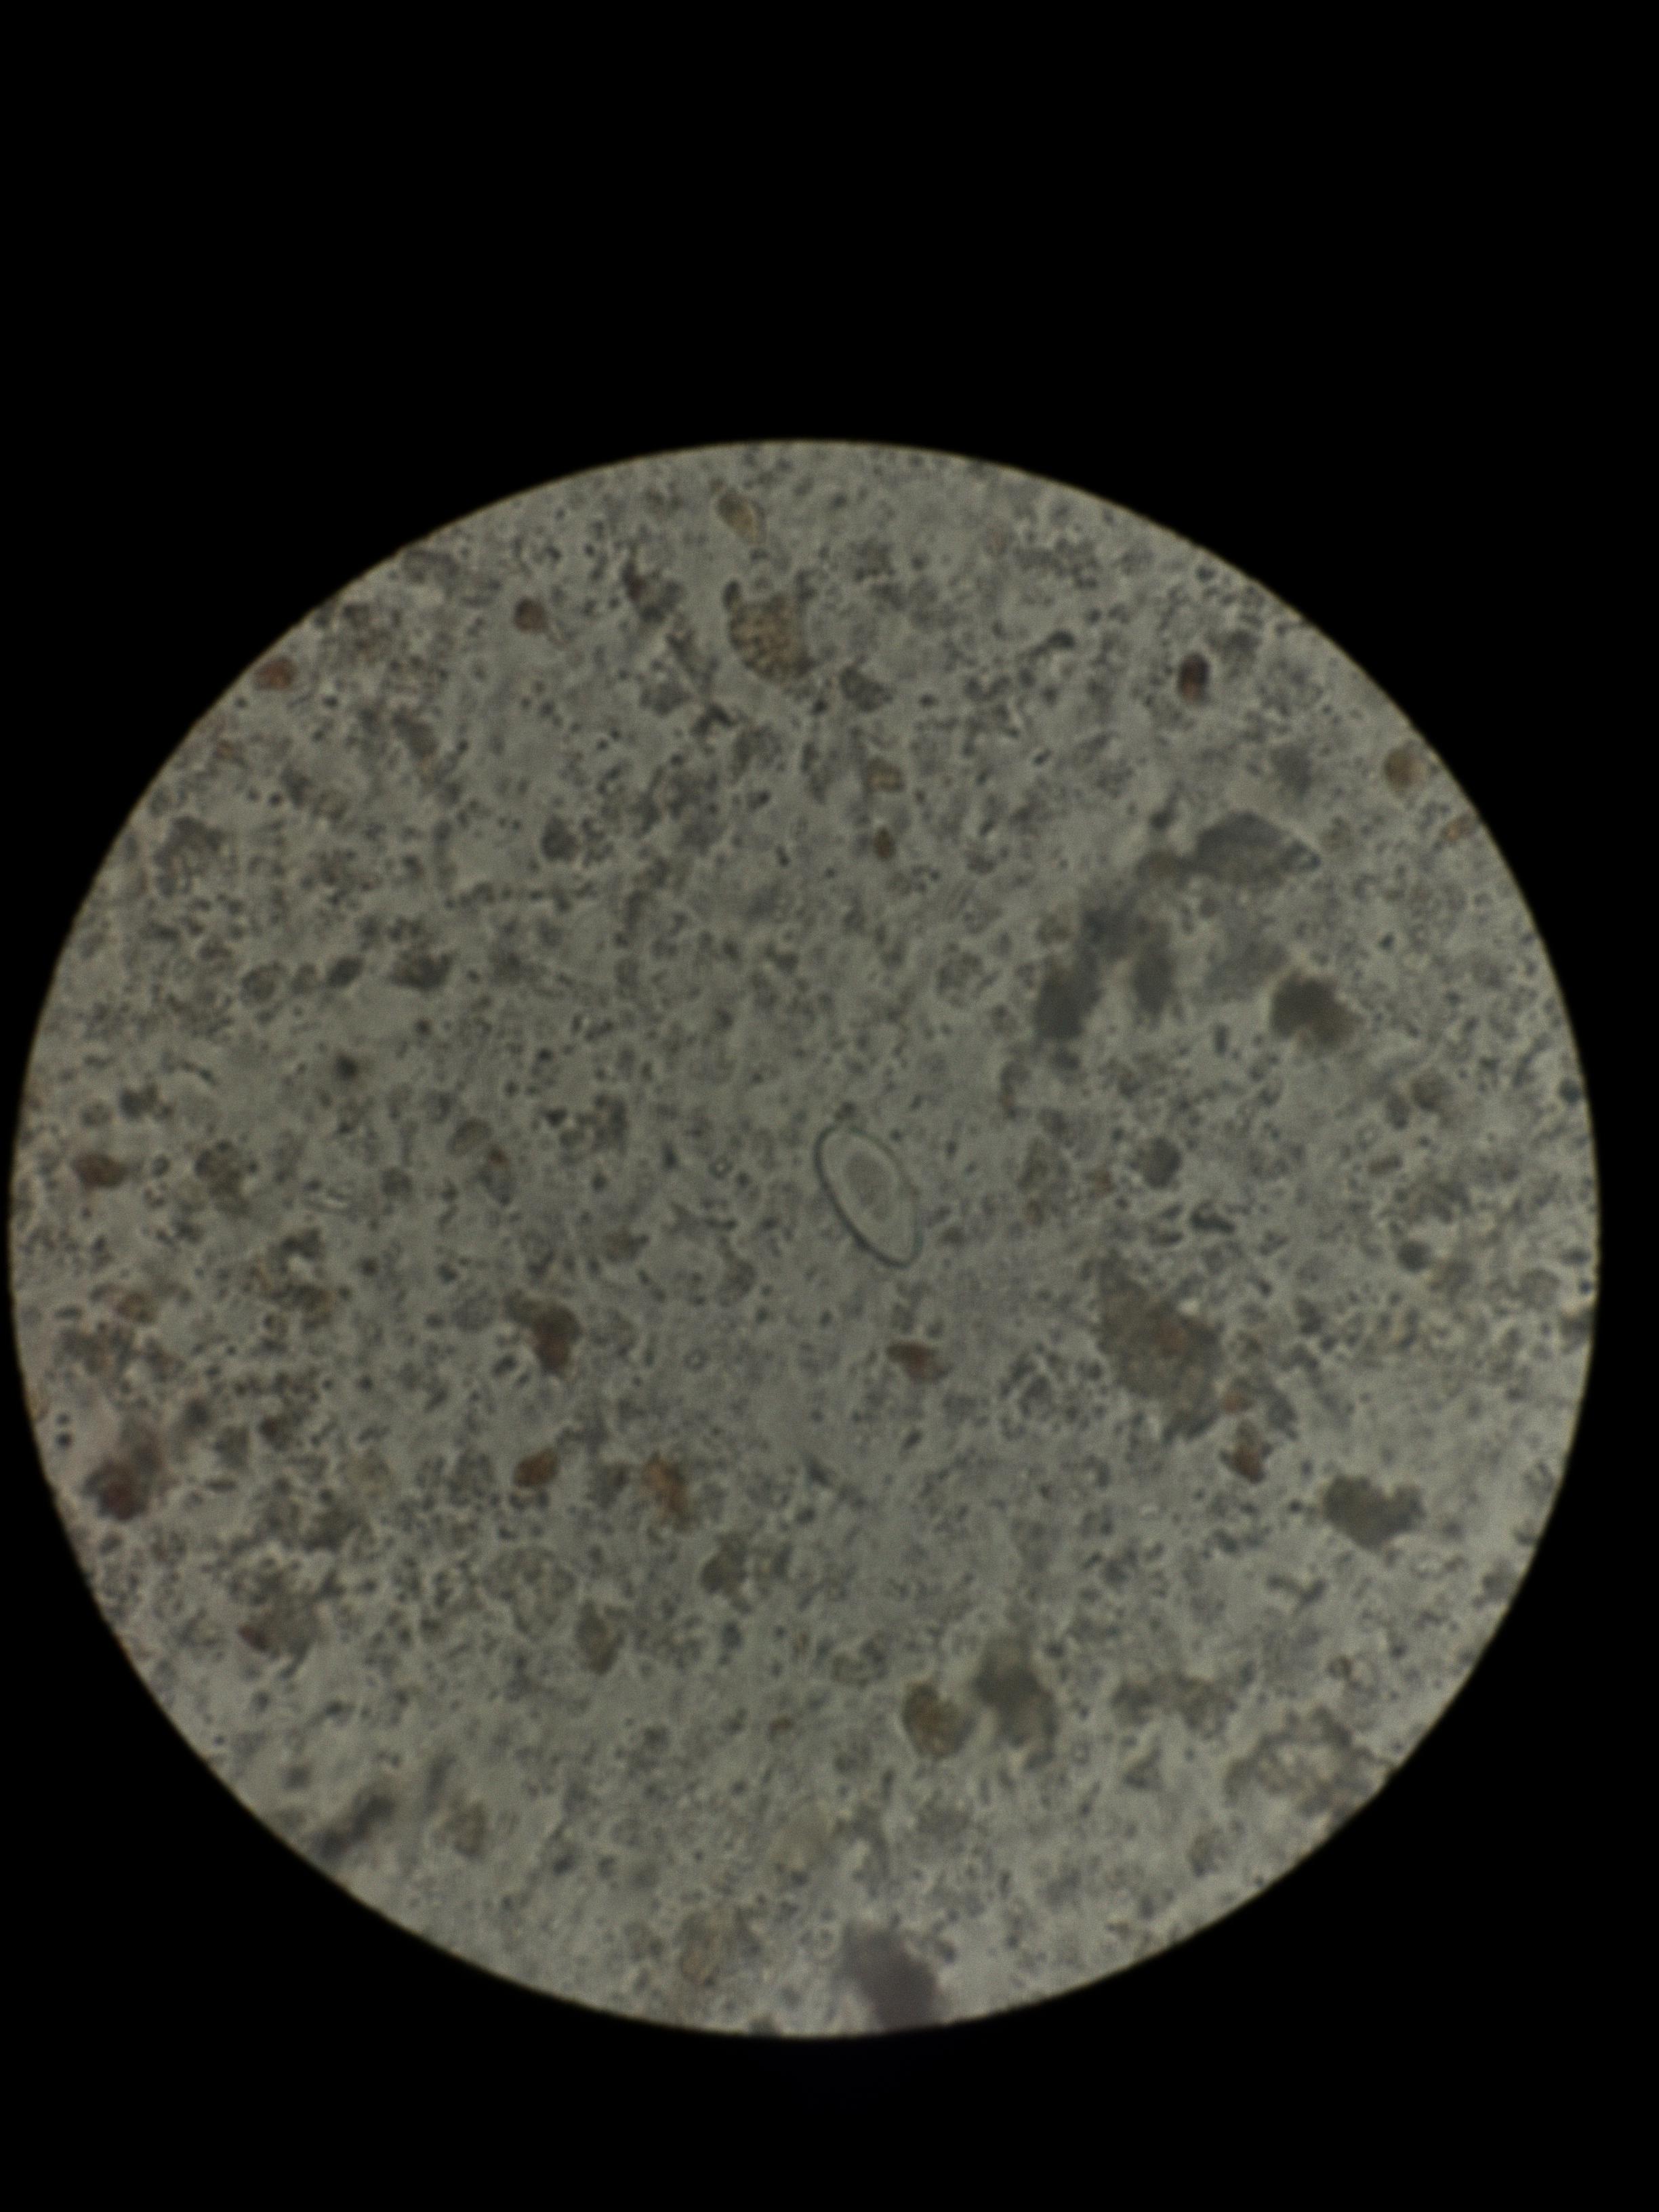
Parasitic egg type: Enterobius vermicularis